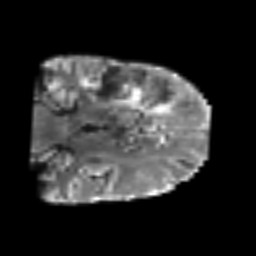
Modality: T2w
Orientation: coronal
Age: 60
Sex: male
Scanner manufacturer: siemens
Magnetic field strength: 3 T
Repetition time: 6.1 s
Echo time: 0.101 s